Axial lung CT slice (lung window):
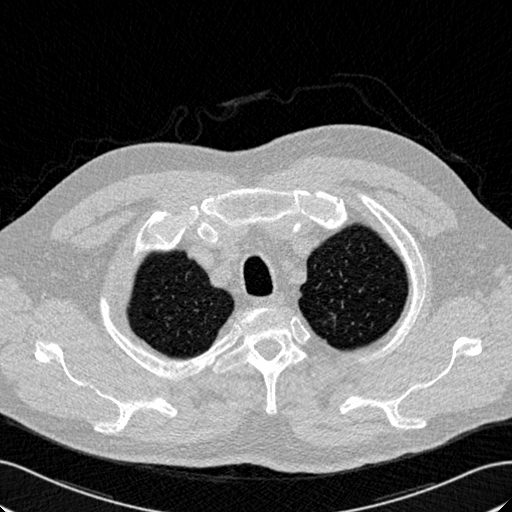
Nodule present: no